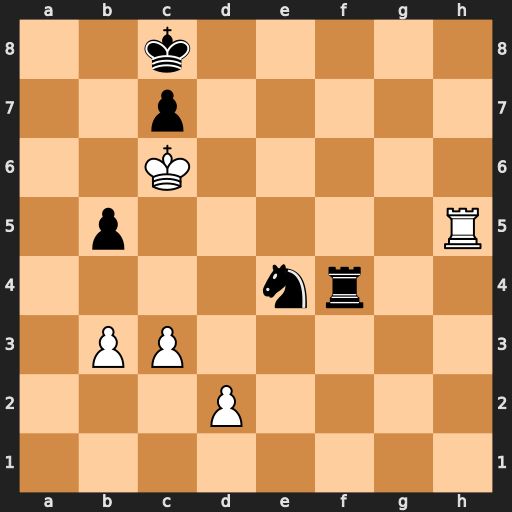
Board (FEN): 2k5/2p5/2K5/1p5R/4nr2/1PP5/3P4/8
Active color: w
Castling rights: -
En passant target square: -
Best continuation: Rh8+ Rf8 Rxf8#